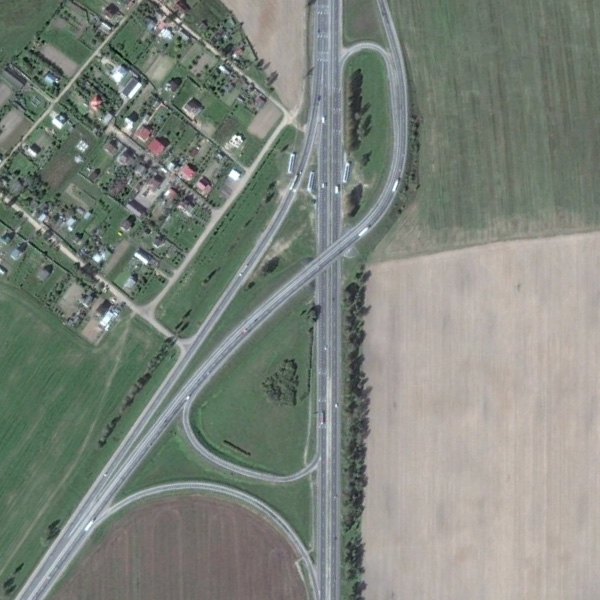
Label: Viaduct